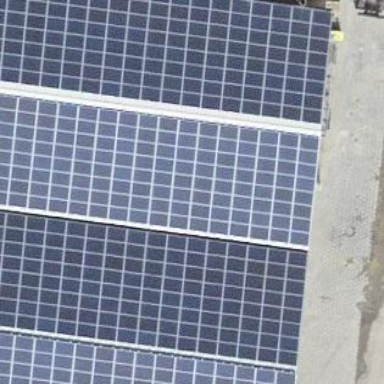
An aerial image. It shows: Solar photovoltaic panel generator.